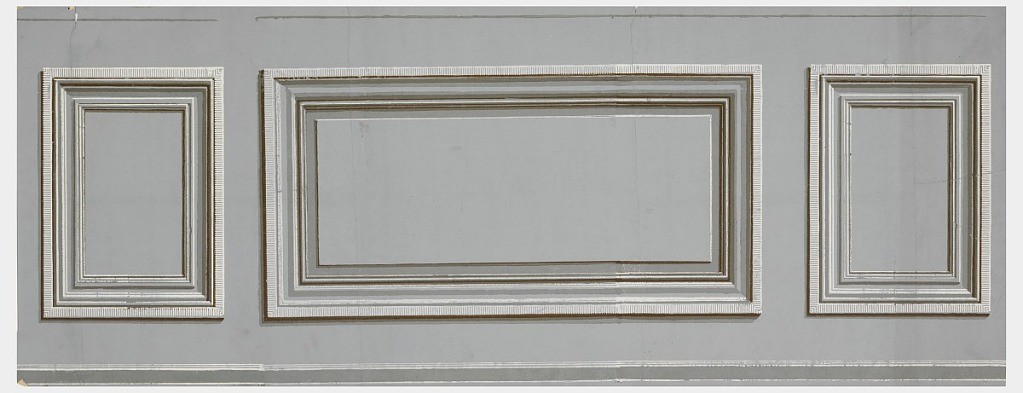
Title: Dado
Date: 1790–1825
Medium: Block-printed on handmade paper
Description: Inset panels, alternating large panels with small. Printed in grisaille.

H# 633